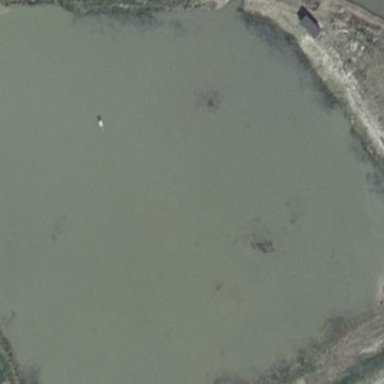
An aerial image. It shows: Beautiful lake surrounded by nature.